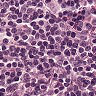
Metastatic tissue present: no